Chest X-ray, AP view. Patient: 47 years old, sex M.
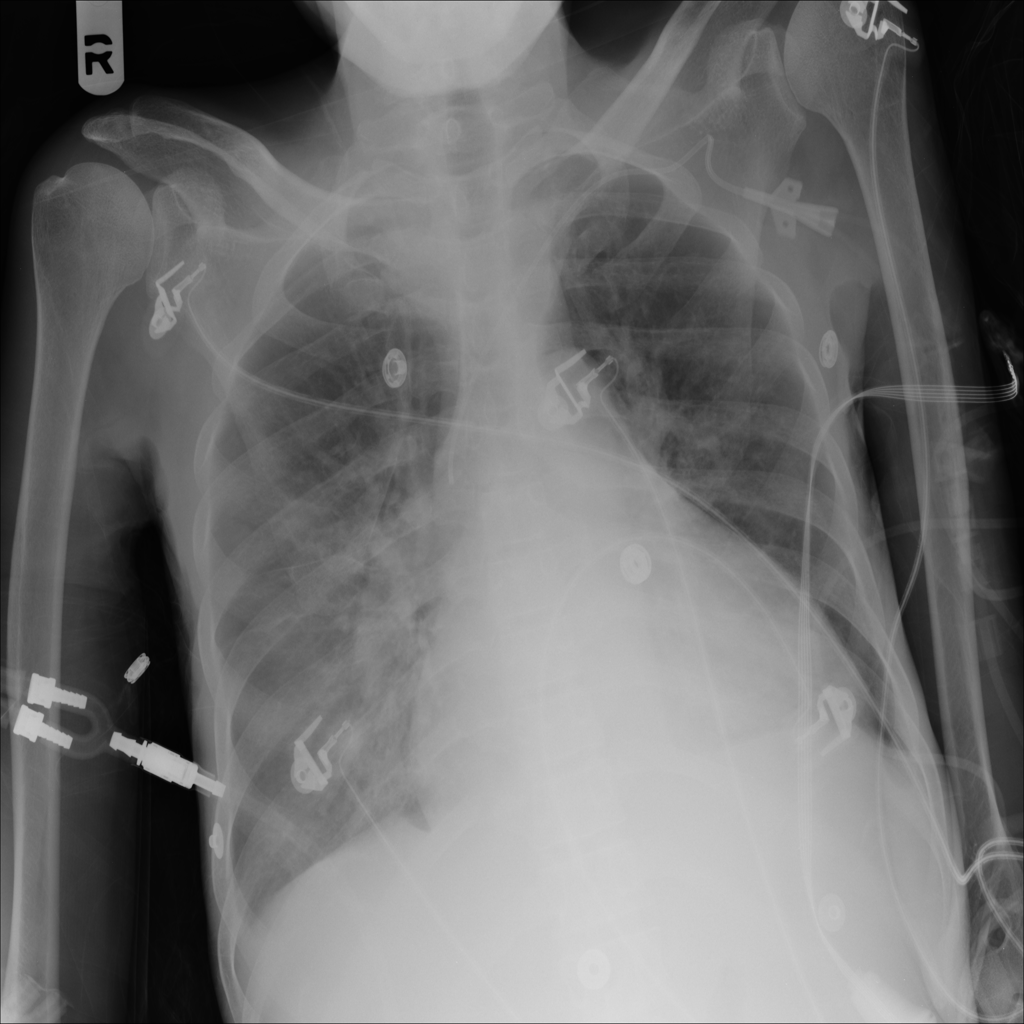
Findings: Cardiomegaly